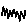
Label: zigzag